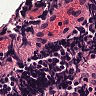
Metastatic tissue present: no